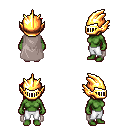
a pixel art fantasy rpg character, female body template, orc, green skin, gray cape, white pants, red pixie cut hairstyle, gold helm, four views (front, back, left, right), 2x2 character sprite sheet, small pixel art, hard edges, no anti-aliasing